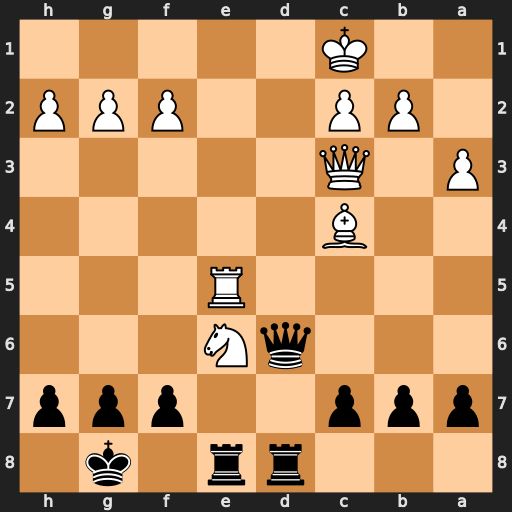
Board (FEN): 3rr1k1/ppp2ppp/3qN3/4R3/2B5/P1Q5/1PP2PPP/2K5
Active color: b
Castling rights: -
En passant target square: -
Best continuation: Qd1#